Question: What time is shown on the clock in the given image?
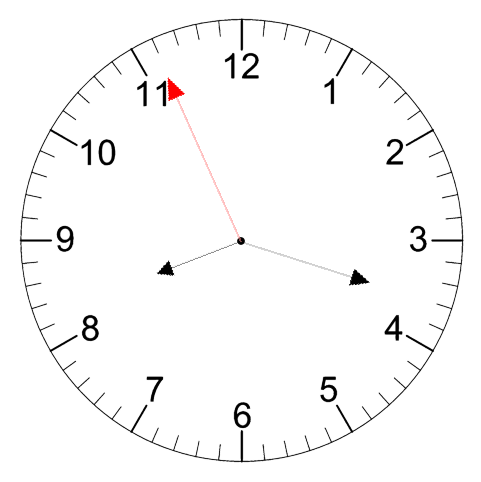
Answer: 08:17:56